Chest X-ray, AP view. Patient: 29 years old, sex M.
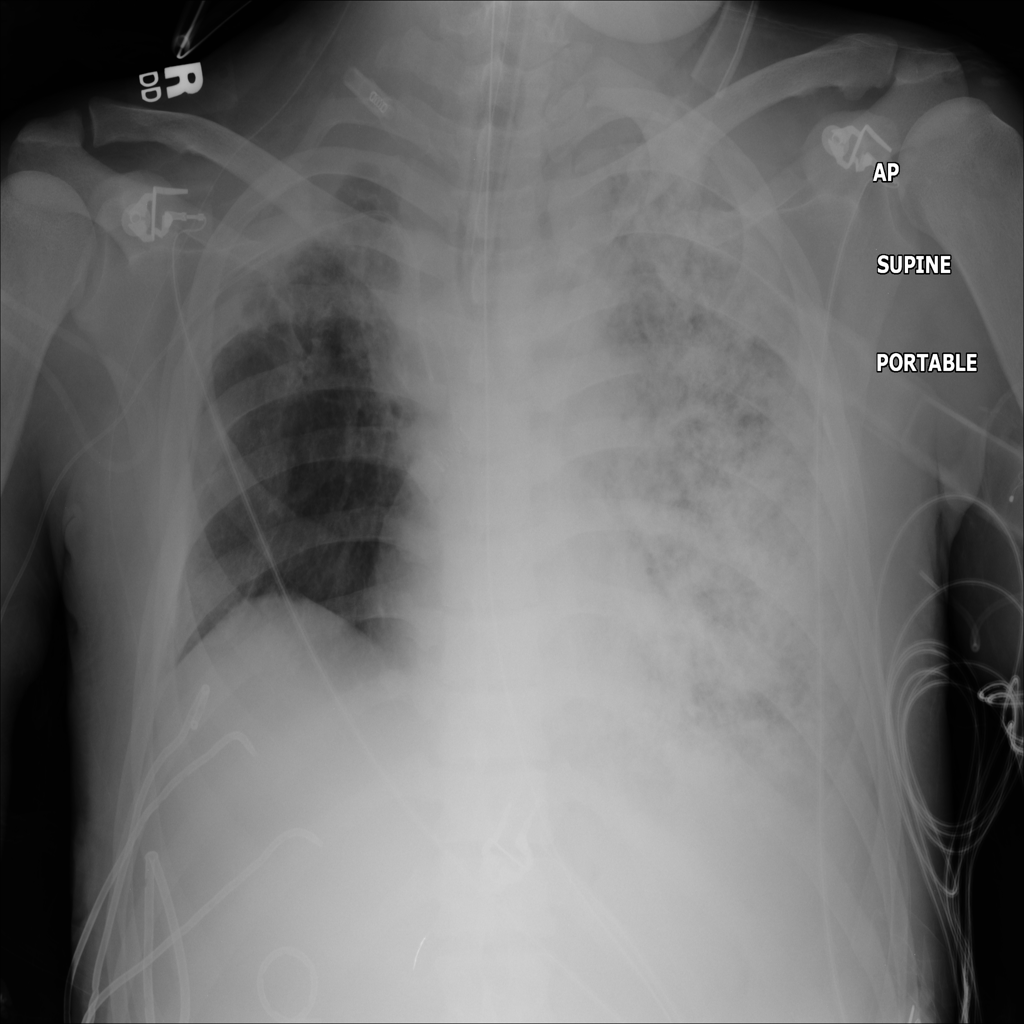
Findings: No Finding